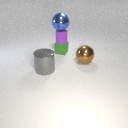
large brown metal sphere behind large gray metal cylinder